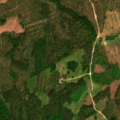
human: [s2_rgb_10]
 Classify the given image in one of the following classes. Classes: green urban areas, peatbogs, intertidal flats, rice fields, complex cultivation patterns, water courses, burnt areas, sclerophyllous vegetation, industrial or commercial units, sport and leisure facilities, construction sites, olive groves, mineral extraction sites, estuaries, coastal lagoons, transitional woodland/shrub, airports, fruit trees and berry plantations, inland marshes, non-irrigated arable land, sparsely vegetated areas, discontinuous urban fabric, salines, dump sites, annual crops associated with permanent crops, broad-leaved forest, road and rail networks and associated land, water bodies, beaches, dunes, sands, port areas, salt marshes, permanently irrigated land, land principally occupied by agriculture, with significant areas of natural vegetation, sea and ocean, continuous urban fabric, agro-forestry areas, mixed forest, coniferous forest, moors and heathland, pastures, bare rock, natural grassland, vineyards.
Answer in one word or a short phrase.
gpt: coniferous forest, transitional woodland/shrub